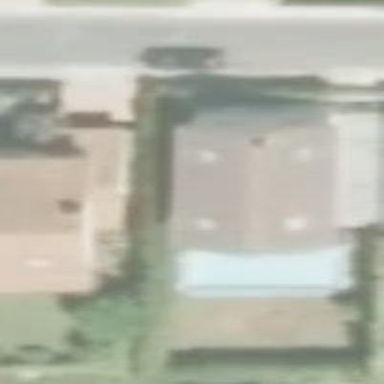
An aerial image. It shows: Simple house.